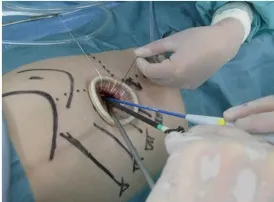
Intraoperative findings. B: A pedunculated tumor was observed, which protruded into the thoracic cavity from the descending aorta. Sequestration lobe (asterisk), normal lung (arrow) and diaphragm (arrowhead).
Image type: medical_photograph (other_medical_photograph)